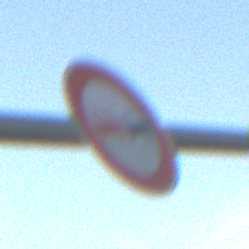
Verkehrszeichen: Ueberholverbot
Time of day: MorningAfternoon
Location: Outdoor (Nature)
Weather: Clear
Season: Winter
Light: Natural